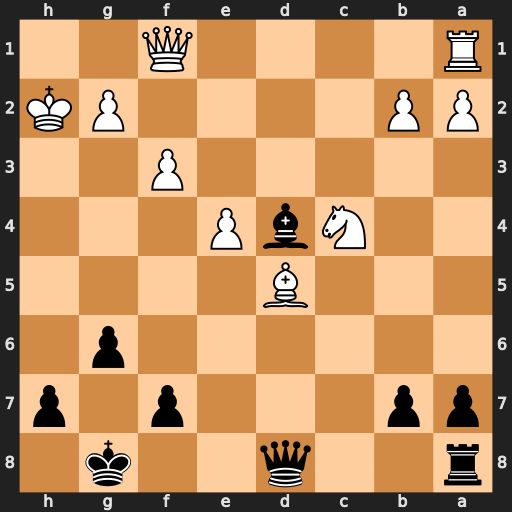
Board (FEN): r2q2k1/pp3p1p/6p1/3B4/2NbP3/5P2/PP4PK/R4Q2
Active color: b
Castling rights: -
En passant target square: -
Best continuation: Qh4#